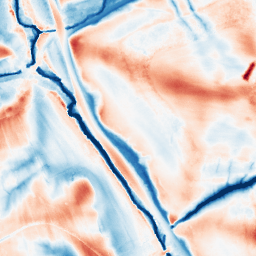
Category: edge_preserving
Decomposition family: guided
Decomposition parameters: radius: 16
eps: 0.001
Upsampling method: regularized
Upsampling parameters: scale: 2
lambda_reg: 0.001
Upsampling scale: 2